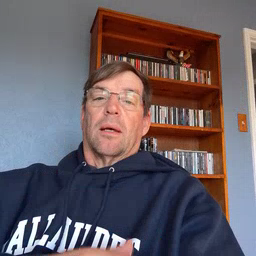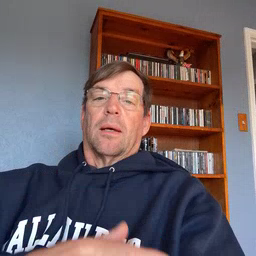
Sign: tooth